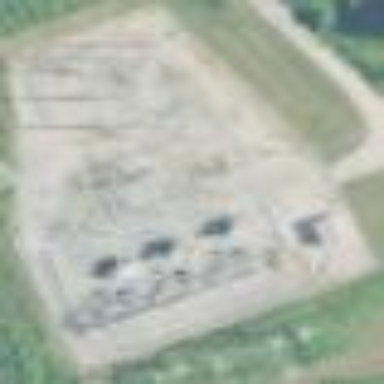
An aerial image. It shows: Distribution level power substation enclosed by fence.